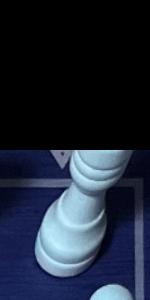
Label: Rook_White